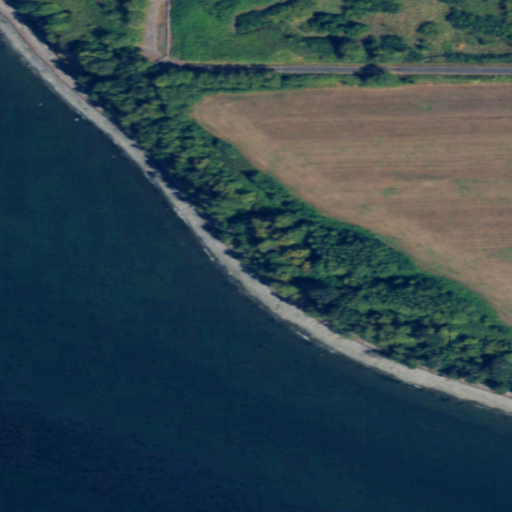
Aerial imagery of cape in Washington named Cherry Point containing herbaceous wetlands, open water, barren land, woody wetlands, open development, low intensity development, and pasture